Question: I am trying to build a CNN, I have 8 classes in the input_samples with 45 samples in each class. so total number of input samples are 360. I have divided my first 20 samples as train samples and remaining 25 samples as test samples in each class (My input is a text file and the data is in rows is my preprocessed data, so I am reading the rows in textfile and reshaping the images which are 16x12 size).
I am unable to fix the error in the code
My code:
'''
import numpy as np
import random
import tensorflow as tf
folder = 'D:\Lab_Project_Files\TF\Practice Files\'
Datainfo = 'dataset_300.txt'
ClassInfo = 'classTrain.txt'
INPUT_WIDTH = 16
IMAGE_HEIGHT = 12
IMAGE_DEPTH = 1
IMAGE_PIXELS = INPUT_WIDTH * IMAGE_HEIGHT # 192 = 12*16
NUM_CLASSES = 8
STEPS = 500
STEP_VALIDATE = 100
BATCH_SIZE = 5
def load_data(file1,file2,folder):
filename1 = folder + file1
filename2 = folder + file2
# loading the data file
x_data = np.loadtxt(filename1, unpack=True)
x_data = np.transpose(x_data)
# loading the class information of the data loaded
y_data = np.loadtxt(filename2, unpack=True)
y_data = np.transpose(y_data)
# divide the data in to test and train data
x_data_train = x_data[np.r_[0:20, 45:65, 90:110, 135:155, 180:200, 225:245, 270:290, 315:335],:]
x_data_test = x_data[np.r_[20:45, 65:90, 110:135, 155:180, 200:225, 245:270, 290:315, 335:360], :]
y_data_train = y_data[np.r_[0:20, 45:65, 90:110, 135:155, 180:200, 225:245, 270:290, 315:335]]
y_data_test = y_data[np.r_[20:45, 65:90, 110:135, 155:180, 200:225, 245:270, 290:315, 335:360],:]
return x_data_train,x_data_test,y_data_train,y_data_test
def reshapedata(data_train,data_test):
data_train = np.reshape(data_train, (len(data_train),INPUT_WIDTH,IMAGE_HEIGHT))
data_test = np.reshape(data_test, (len(data_test), INPUT_WIDTH, IMAGE_HEIGHT))
return data_train,data_test
def batchdata(data,label, batchsize):
# generate random number required to batch data
order_num = random.sample(range(1, len(data)), batchsize)
data_batch = []
label_batch = []
for i in range(len(order_num)):
data_batch.append(data[order_num[i-1]])
label_batch.append(label[order_num[i-1]])
return data_batch, label_batch
# CNN trail
def conv_net(x):
weights = tf.Variable(tf.random_normal([INPUT_WIDTH * IMAGE_HEIGHT * IMAGE_DEPTH, NUM_CLASSES]))
biases = tf.Variable(tf.random_normal([NUM_CLASSES]))
out = tf.add(tf.matmul(x, weights), biases)
return out
sess = tf.Session()
# get filelist and labels for training and testing
data_train,data_test,label_train,label_test = load_data(Datainfo,ClassInfo,folder)
data_train, data_test, = reshapedata(data_train, data_test)
############################ get files for training ####################################################
image_batch, label_batch = batchdata(data_train,label_train,BATCH_SIZE)
# input output placeholders
x = tf.placeholder(tf.float32, [None, IMAGE_PIXELS])
y_ = tf.placeholder(tf.float32,[None, NUM_CLASSES])
# create the network
y = conv_net( x )
# loss
cost = tf.reduce_mean(tf.nn.softmax_cross_entropy_with_logits(y, y_))
# train step
train_step = tf.train.AdamOptimizer( 1e-3 ).minimize( cost )
############################## get files for validataion ###################################################
image_batch_test, label_batch_test = batchdata(data_test,label_test,BATCH_SIZE)
correct_prediction = tf.equal(tf.argmax(y,1), tf.argmax(y_,1))
accuracy = tf.reduce_mean(tf.cast(correct_prediction, tf.float32))
sess.run(tf.initialize_all_variables())
################ CNN Program ##############################
for i in range(STEPS):
# checking the accuracy in between.
if i % STEP_VALIDATE == 0:
imgs, lbls = sess.run([image_batch_test, label_batch_test])
print(sess.run(accuracy, feed_dict={x: imgs, y_: lbls}))
imgs, lbls = sess.run([image_batch, label_batch])
sess.run(train_step, feed_dict={x: imgs, y_: lbls})
imgs, lbls = sess.run([image_batch_test, label_batch_test])
print(sess.run(accuracy, feed_dict={ x: imgs, y_: lbls}))
'''

file can be downloaded <URL>
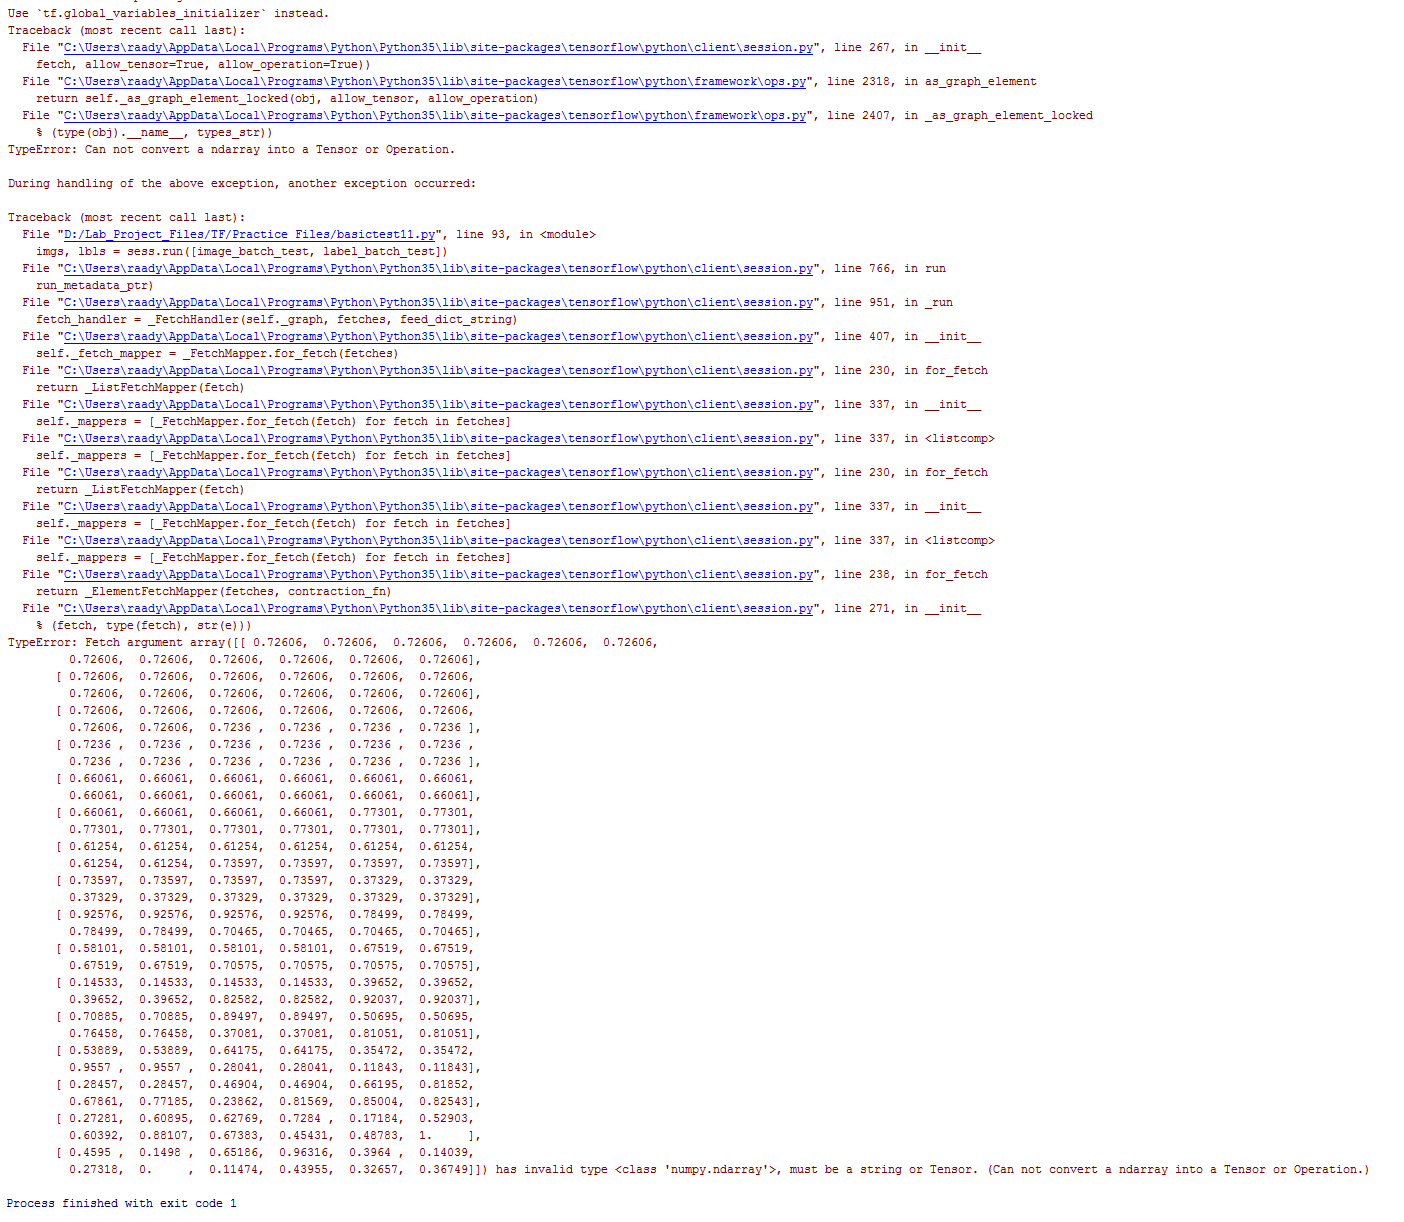
Answer: Session.run accepts only a list of tensors or tensor names.
'''
imgs, lbls = sess.run([image_batch_test, label_batch_test])
'''
In the previous line, you are passing 'image_batch_test' and 'label_batch_test' which are numpy arrays. I am not sure what you are trying to do by 'imgs, lbls = sess.run([image_batch_test, label_batch_test])'